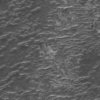
Label: not_dusty